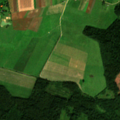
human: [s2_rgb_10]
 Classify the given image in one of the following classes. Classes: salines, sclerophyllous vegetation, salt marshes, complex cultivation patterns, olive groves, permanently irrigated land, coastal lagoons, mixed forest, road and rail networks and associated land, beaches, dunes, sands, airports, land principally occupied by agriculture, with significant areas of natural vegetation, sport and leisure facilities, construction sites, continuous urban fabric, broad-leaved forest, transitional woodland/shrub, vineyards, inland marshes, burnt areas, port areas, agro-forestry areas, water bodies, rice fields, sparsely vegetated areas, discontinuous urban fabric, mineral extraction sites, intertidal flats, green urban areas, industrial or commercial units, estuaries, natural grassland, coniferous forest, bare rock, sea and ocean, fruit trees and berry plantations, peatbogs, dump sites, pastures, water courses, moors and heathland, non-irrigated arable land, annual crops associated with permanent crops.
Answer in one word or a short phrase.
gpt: discontinuous urban fabric, non-irrigated arable land, pastures, complex cultivation patterns, coniferous forest, mixed forest